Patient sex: M
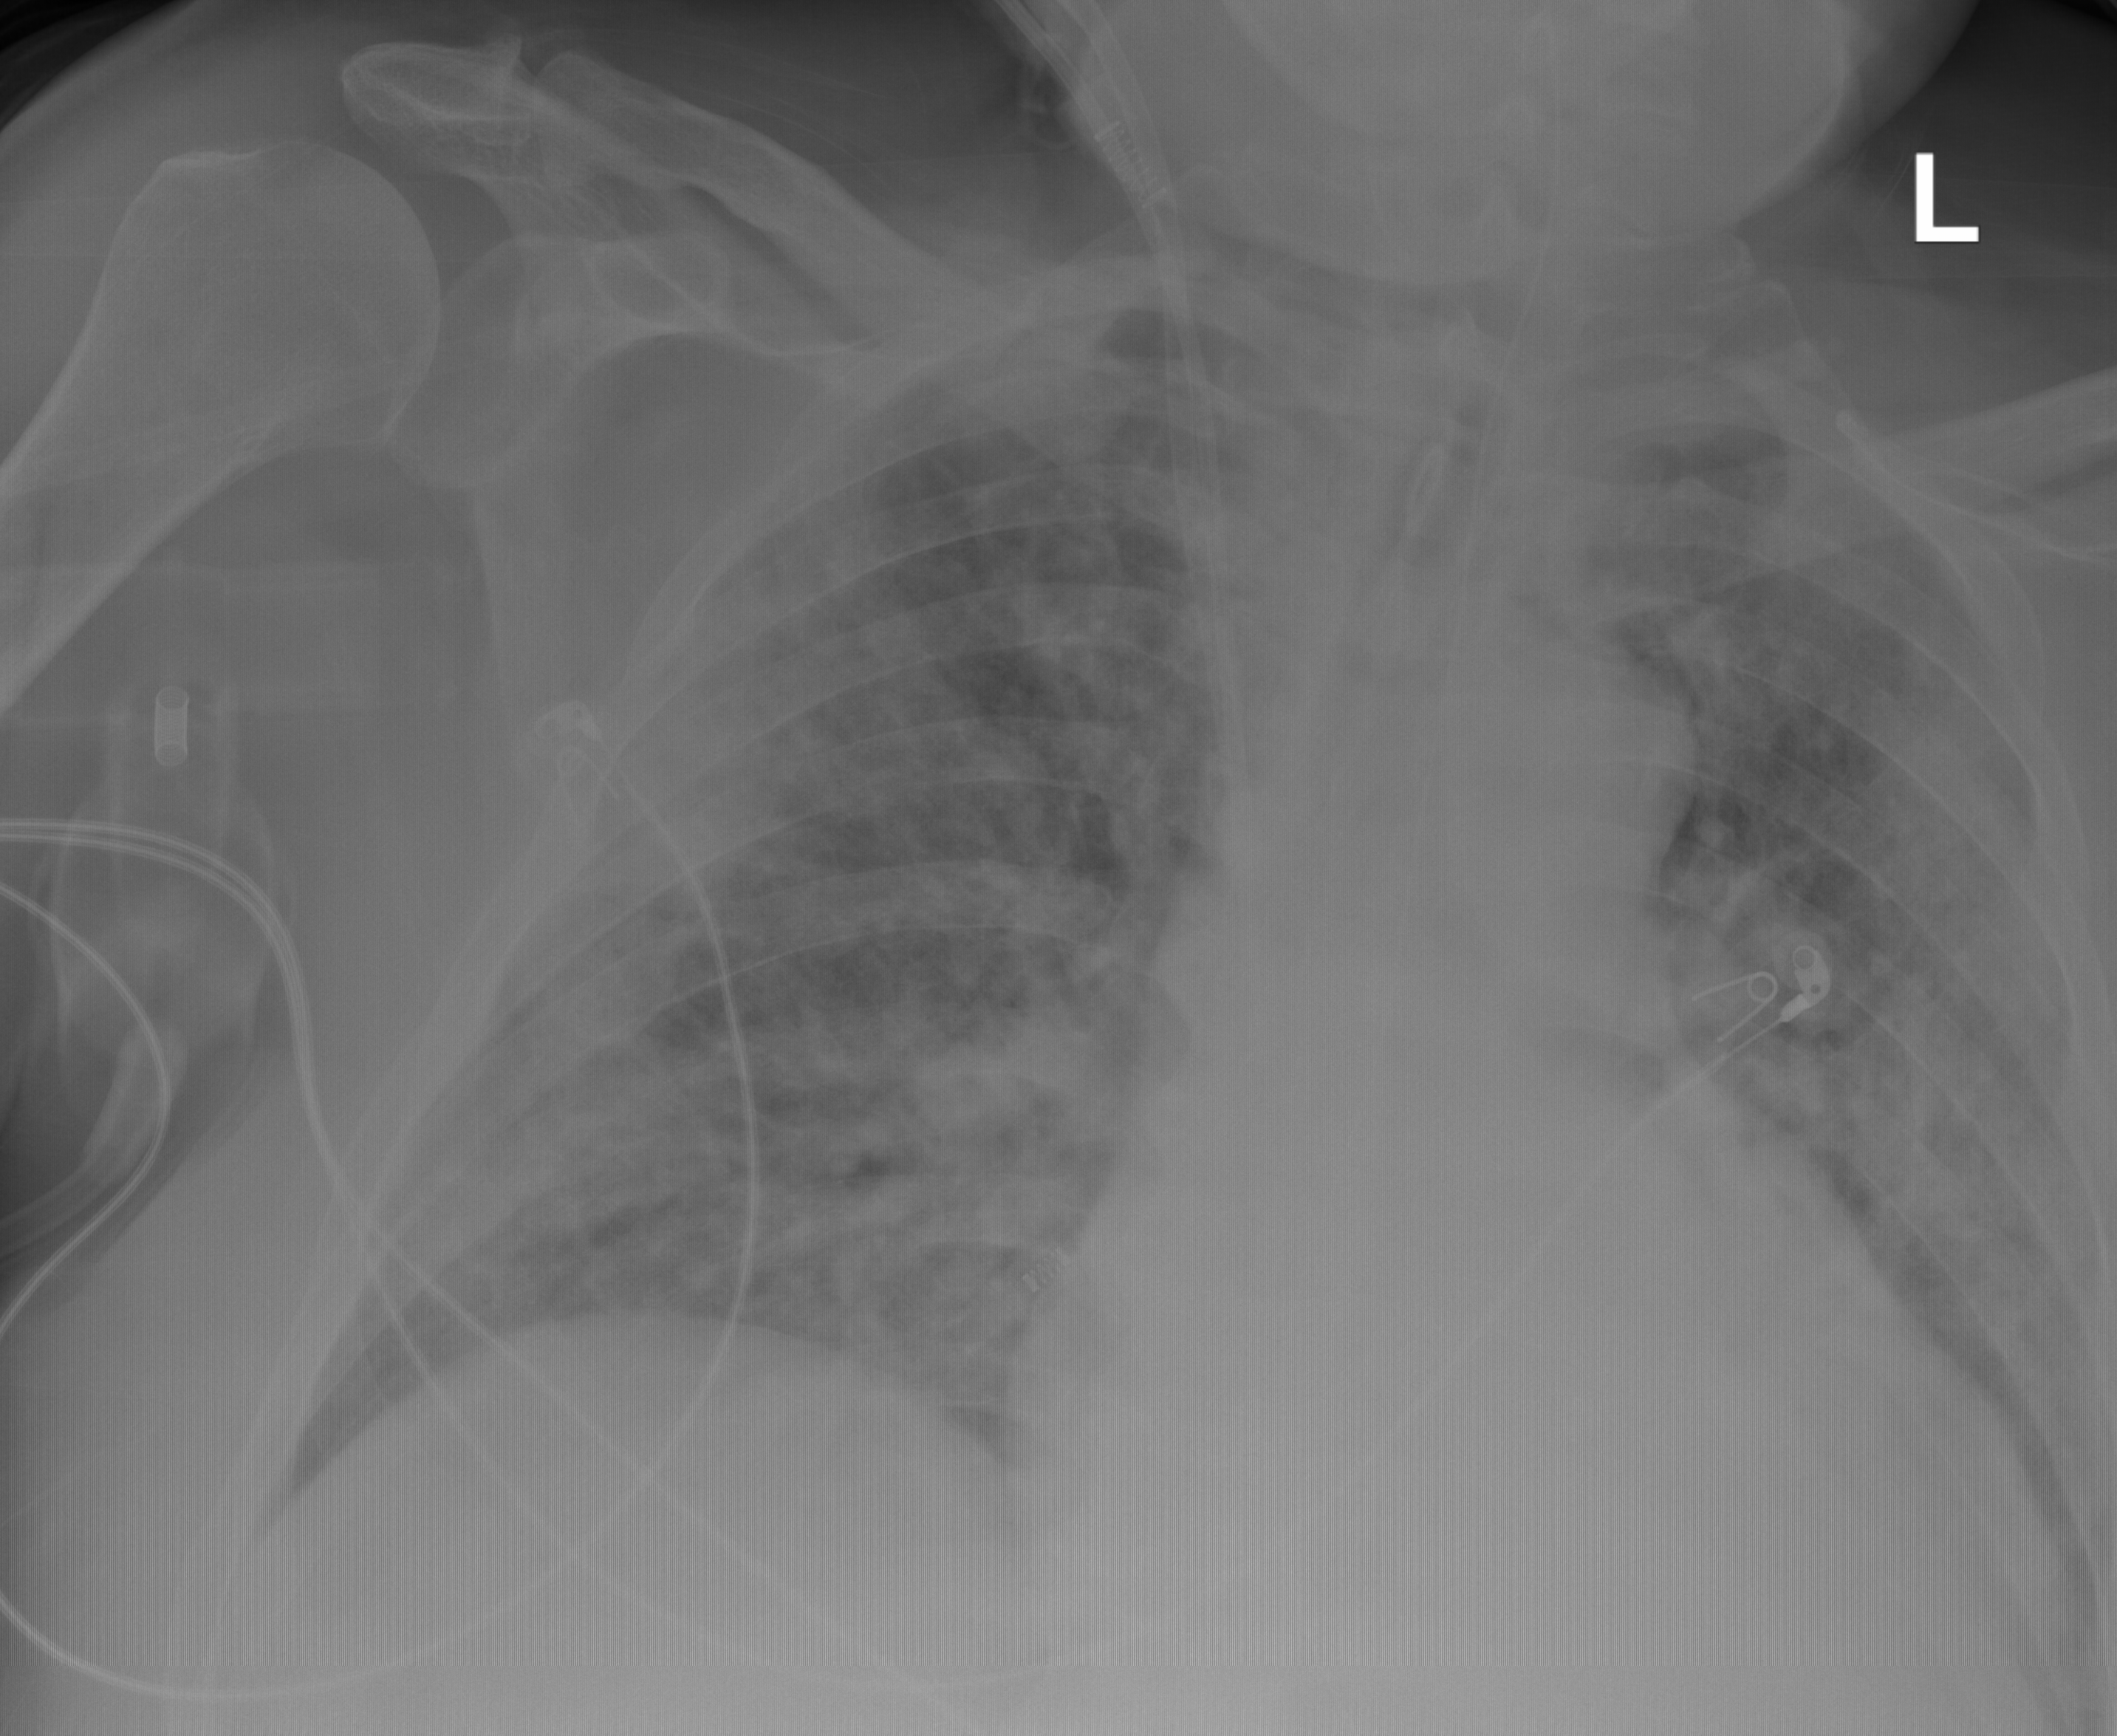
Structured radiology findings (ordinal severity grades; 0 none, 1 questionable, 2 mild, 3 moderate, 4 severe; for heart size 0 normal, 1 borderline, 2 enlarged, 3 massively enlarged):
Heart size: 2
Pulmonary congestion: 2
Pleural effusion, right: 1
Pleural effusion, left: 1
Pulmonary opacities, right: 3
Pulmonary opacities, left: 3
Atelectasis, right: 3
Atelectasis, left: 3